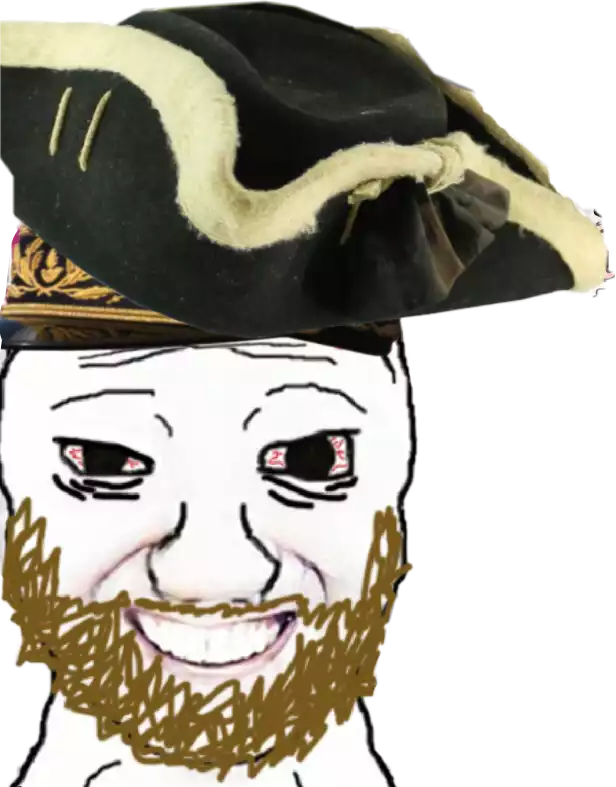
Label: 5_Coomer